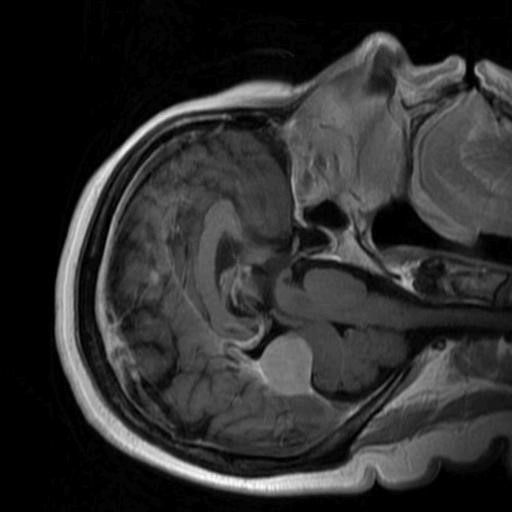
Label: brain_menin